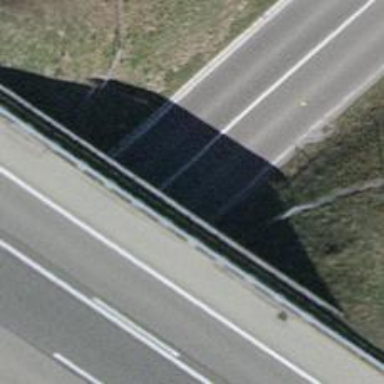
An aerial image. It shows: Secondary road with asphalt surface.